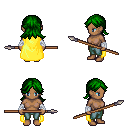
a pixel art fantasy rpg character, female body template, human, dark skin, yellow cape, teal pants, green loose hair, white cloth bandages, spear, four views (front, back, left, right), 2x2 character sprite sheet, small pixel art, hard edges, no anti-aliasing